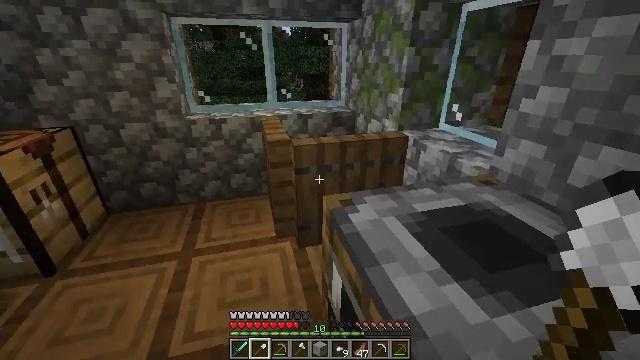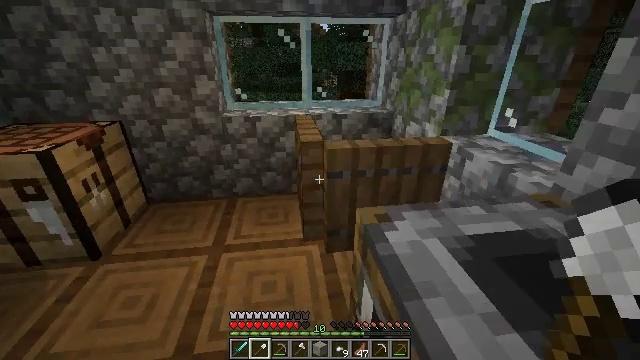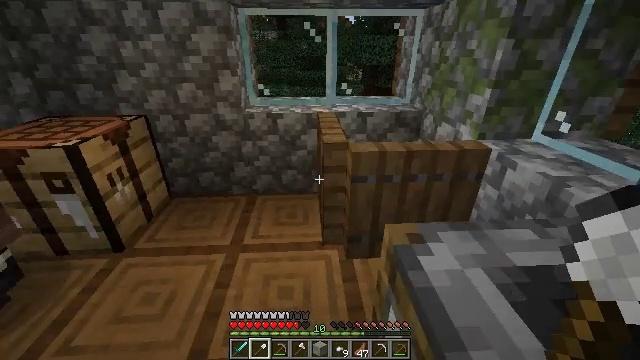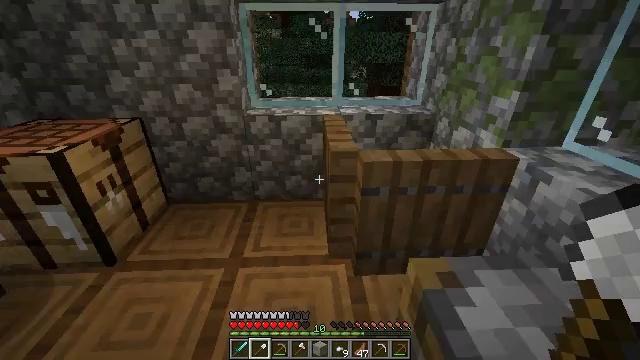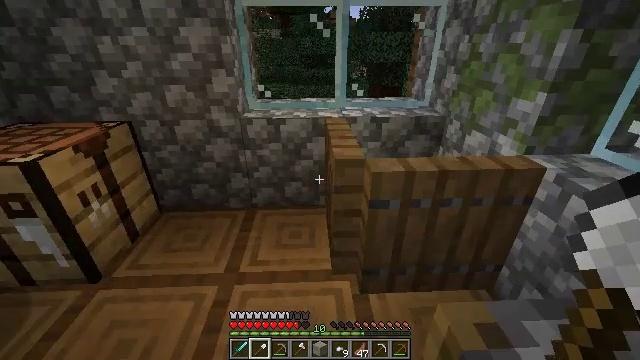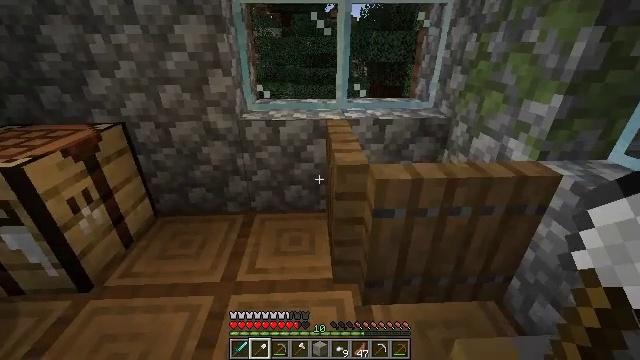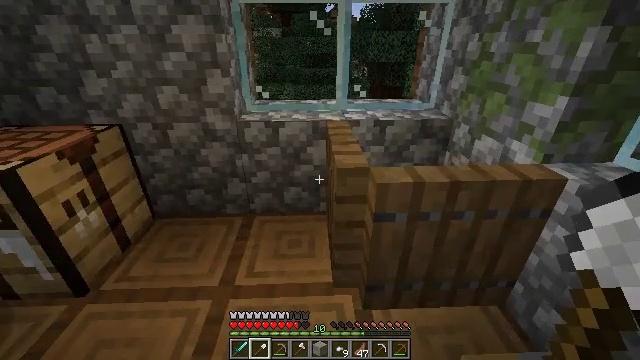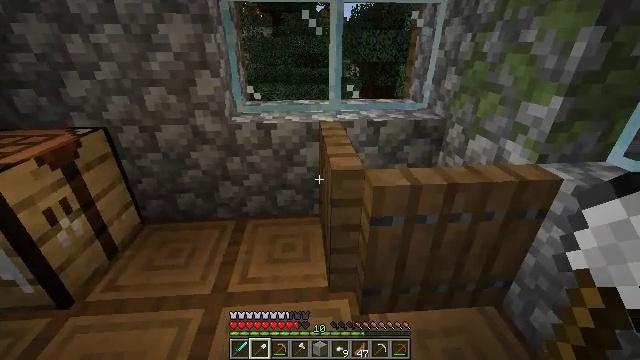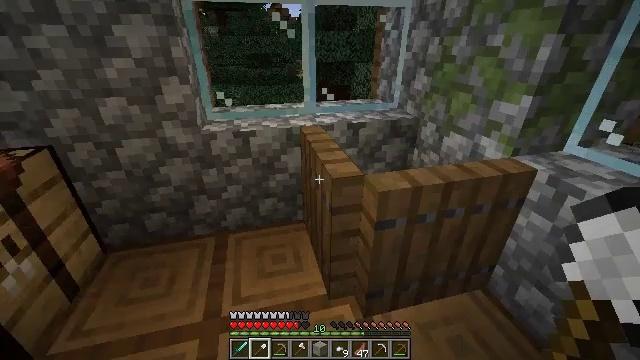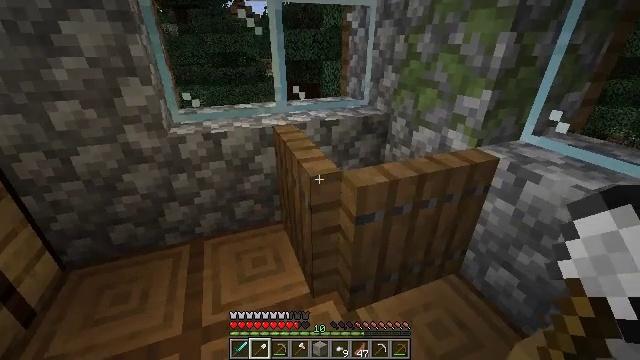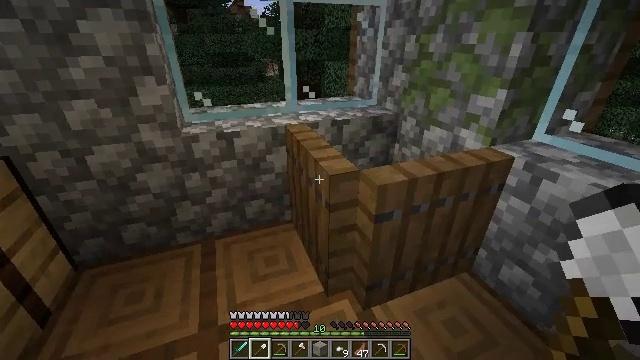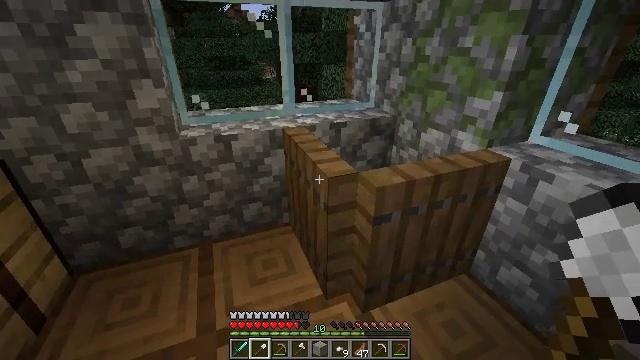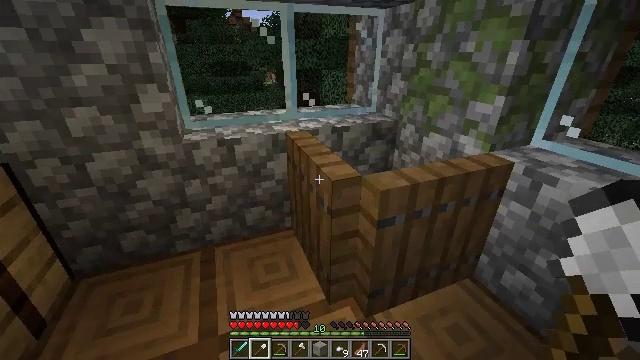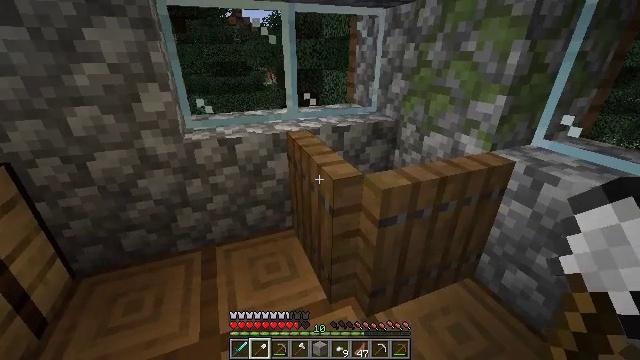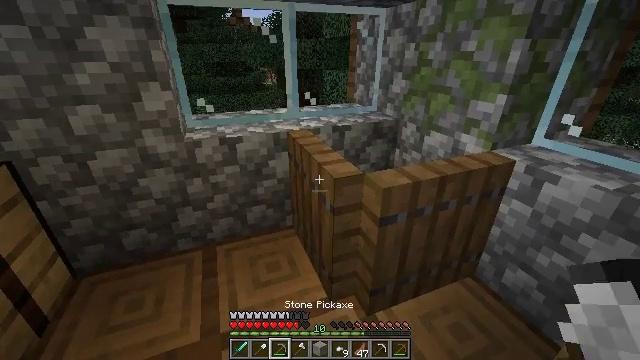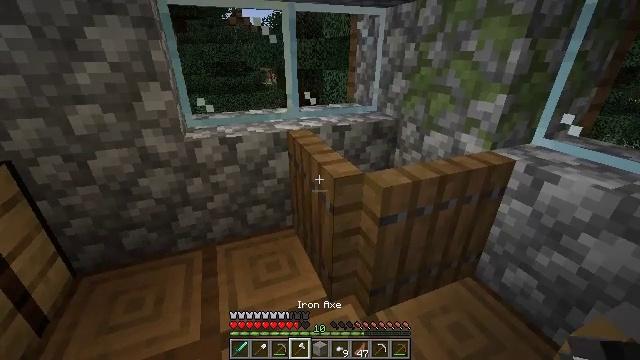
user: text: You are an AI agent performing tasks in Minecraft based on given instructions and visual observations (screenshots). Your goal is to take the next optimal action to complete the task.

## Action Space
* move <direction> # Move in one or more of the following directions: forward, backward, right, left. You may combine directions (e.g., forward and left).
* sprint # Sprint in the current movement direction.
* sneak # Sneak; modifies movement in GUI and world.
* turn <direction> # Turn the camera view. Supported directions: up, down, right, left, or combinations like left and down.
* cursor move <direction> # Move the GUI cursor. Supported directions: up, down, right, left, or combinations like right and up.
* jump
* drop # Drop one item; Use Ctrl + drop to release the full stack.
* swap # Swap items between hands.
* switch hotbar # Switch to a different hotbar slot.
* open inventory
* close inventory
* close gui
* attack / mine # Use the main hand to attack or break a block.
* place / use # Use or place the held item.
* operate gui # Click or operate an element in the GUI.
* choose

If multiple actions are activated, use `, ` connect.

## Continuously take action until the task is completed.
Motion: motion action
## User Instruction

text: Attack the spruce trapdoor to gather it.
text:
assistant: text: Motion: move forward, turn left
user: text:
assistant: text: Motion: move forward, turn left and down
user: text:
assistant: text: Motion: move forward
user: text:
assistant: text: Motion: move forward
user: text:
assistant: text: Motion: no_op
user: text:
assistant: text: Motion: no_op
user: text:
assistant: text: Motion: move left, turn right
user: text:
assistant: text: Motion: move left, turn right
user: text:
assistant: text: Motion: turn right
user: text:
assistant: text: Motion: no_op
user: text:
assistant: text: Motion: no_op
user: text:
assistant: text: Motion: turn up
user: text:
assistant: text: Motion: no_op
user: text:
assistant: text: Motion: no_op
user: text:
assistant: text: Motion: no_op
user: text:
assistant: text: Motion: no_op
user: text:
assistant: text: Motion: no_op
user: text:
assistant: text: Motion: no_op
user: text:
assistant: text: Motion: no_op
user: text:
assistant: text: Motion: no_op
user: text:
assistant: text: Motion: no_op
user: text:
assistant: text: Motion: no_op
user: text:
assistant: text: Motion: no_op
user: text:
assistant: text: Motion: no_op
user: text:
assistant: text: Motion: turn down
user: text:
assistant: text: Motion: turn down
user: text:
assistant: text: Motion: no_op
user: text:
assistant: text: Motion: attack / mine
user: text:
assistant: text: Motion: attack / mine
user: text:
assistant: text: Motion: attack / mine